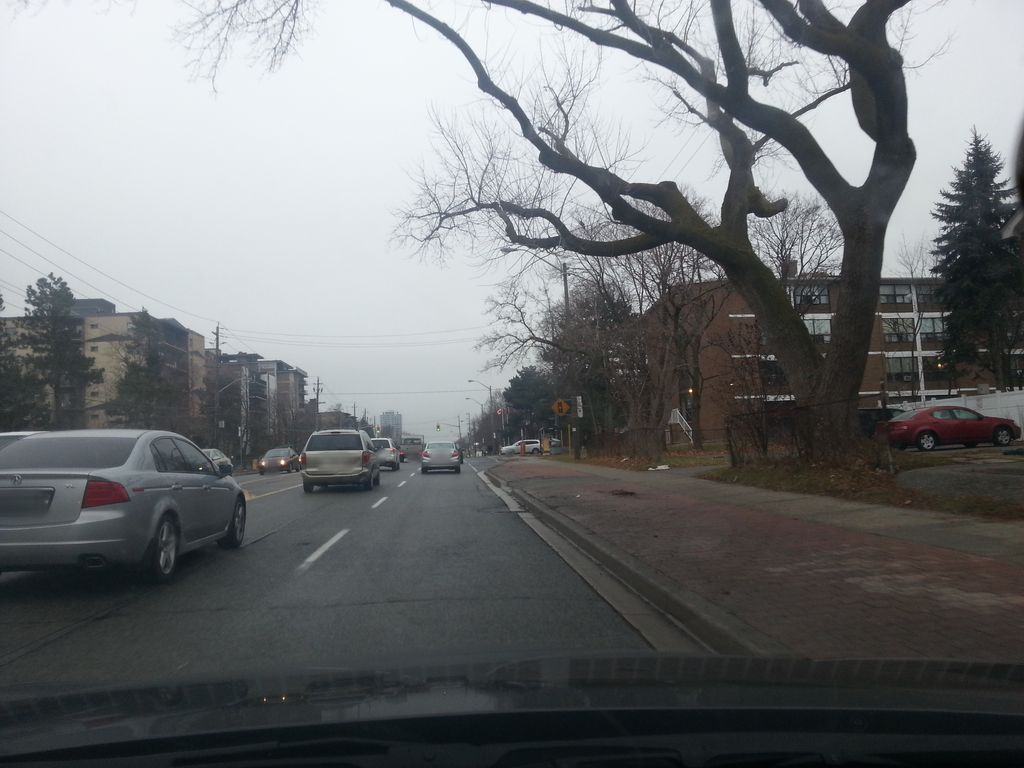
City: toronto